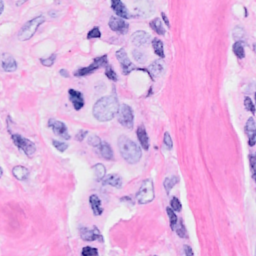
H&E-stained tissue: Breast